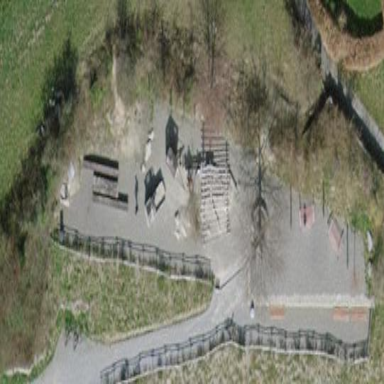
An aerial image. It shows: Playground area for leisure activities on the land.